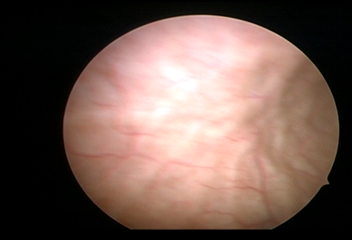
Modality: WLC
Class: Normal mucosa
Bladder cancer association: No